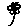
Label: flower